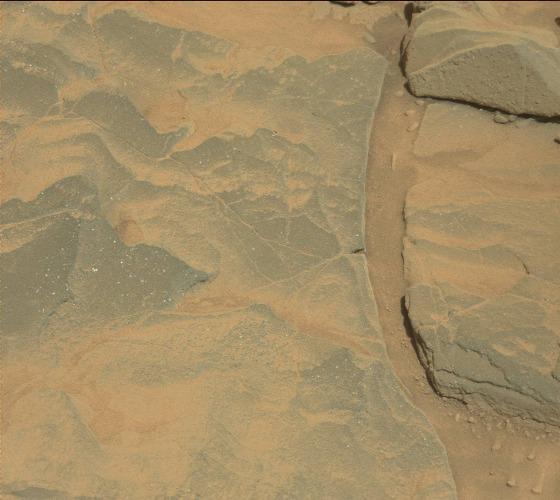
Terrain classes present: Bedrock, Gravel / Sand / Soil, Rock, Shadow